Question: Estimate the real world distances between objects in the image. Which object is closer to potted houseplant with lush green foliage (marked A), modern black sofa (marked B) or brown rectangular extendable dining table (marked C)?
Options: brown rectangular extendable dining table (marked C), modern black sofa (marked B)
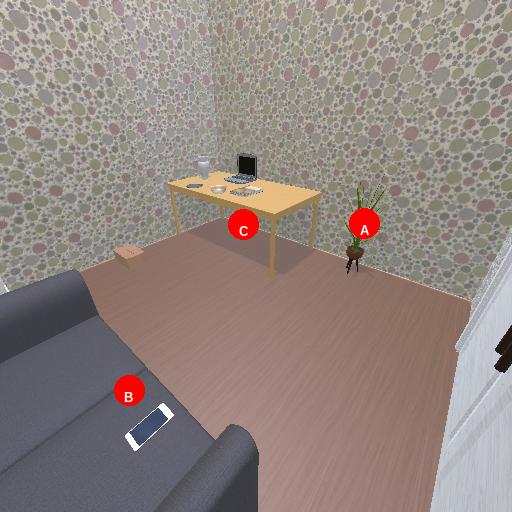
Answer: brown rectangular extendable dining table (marked C)